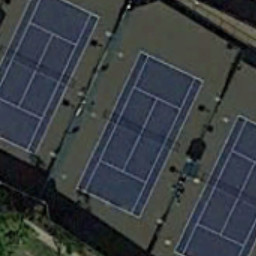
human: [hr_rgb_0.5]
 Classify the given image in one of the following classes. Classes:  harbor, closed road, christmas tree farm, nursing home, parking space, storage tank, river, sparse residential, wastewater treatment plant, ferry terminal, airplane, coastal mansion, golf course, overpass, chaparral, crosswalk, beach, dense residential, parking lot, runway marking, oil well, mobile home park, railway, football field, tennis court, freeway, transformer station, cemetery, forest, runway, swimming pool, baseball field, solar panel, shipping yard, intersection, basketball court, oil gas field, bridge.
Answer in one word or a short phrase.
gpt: tennis court